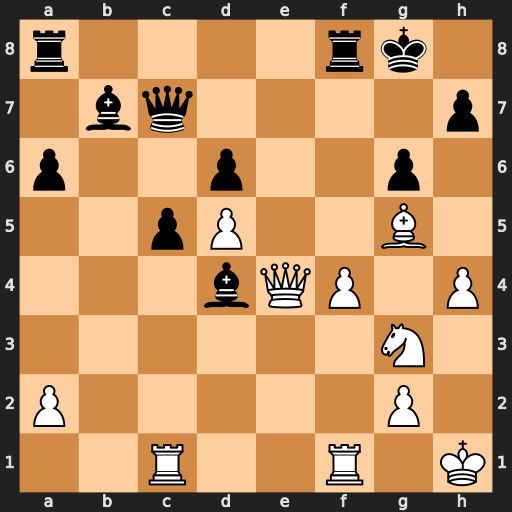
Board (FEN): r4rk1/1bq4p/p2p2p1/2pP2B1/3bQP1P/6N1/P5P1/2R2R1K
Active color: w
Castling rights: -
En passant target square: -
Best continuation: Qxd4 cxd4 Rxc7